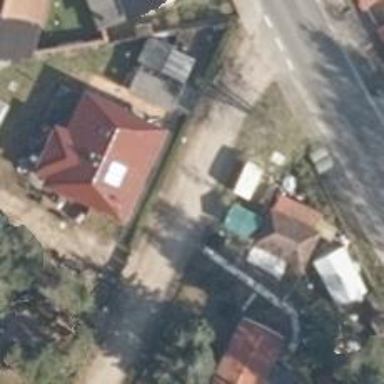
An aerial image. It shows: Residential road with gravel surface.